Field crop: maize
Growth stage: 2
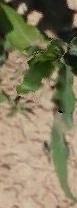
Species: maize